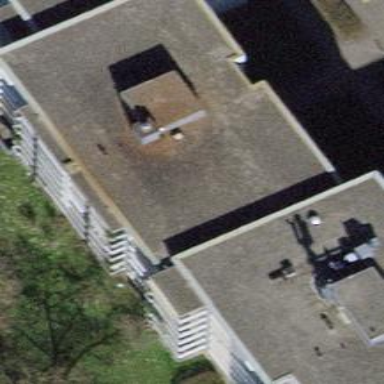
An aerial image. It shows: Flat-roofed residential building.